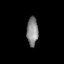
Tissue: lung
Cell type: Epithelial cells
Senescence score: 0.1942
Nuclear area (px): 325
Mean DAPI intensity: 132.434